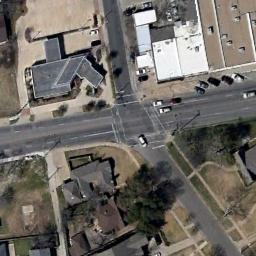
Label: intersection